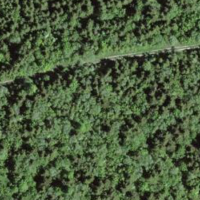
EUNIS habitat code: 41
Species observed at this site:
Traunsteinera globosa